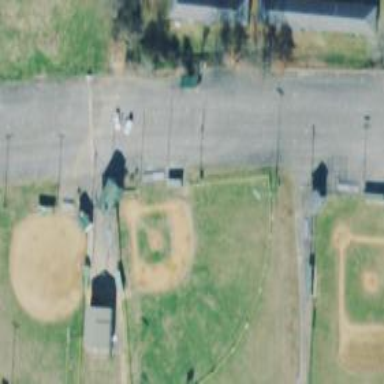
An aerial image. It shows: Chain-link fence surrounds baseball pitch as barrier.